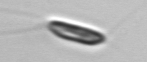
Label: Chrysochromulina